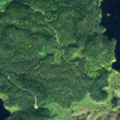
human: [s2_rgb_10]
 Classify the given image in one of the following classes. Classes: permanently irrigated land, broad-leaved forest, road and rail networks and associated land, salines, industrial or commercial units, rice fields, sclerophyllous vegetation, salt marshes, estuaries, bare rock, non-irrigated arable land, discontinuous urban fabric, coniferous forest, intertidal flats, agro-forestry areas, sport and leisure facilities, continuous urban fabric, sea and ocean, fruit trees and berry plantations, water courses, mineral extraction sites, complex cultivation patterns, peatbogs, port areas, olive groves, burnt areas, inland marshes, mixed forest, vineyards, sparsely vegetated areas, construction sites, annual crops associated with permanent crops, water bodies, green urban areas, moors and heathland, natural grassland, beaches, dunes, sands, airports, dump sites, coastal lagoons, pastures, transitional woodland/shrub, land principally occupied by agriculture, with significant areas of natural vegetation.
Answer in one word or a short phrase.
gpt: coniferous forest, mixed forest, transitional woodland/shrub, water bodies